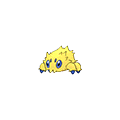
Pok\u00e9mon: joltik